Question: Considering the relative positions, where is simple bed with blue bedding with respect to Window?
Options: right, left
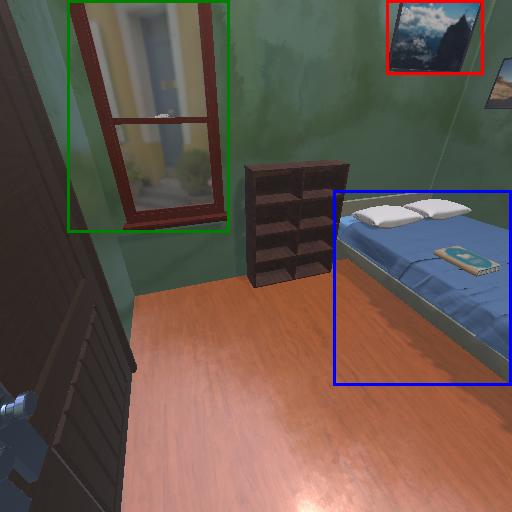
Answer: right